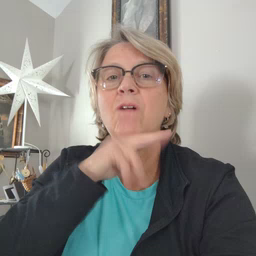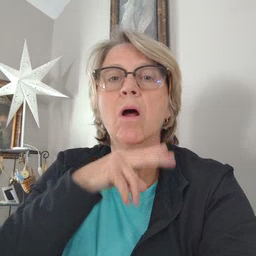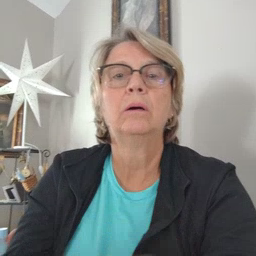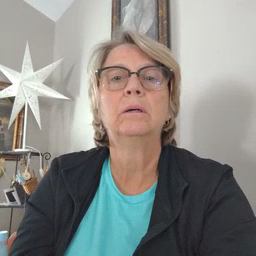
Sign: frog